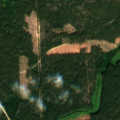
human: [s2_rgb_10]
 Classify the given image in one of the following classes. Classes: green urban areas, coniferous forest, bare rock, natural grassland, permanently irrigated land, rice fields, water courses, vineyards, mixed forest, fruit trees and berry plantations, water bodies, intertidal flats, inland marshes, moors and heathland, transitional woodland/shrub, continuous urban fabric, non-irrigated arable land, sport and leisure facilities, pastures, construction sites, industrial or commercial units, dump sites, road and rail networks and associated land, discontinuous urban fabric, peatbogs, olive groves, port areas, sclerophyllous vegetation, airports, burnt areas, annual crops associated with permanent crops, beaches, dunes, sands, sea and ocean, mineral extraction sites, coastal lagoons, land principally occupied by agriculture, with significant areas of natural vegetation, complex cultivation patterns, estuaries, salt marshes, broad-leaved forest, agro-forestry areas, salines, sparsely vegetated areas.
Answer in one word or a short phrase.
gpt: coniferous forest, mixed forest